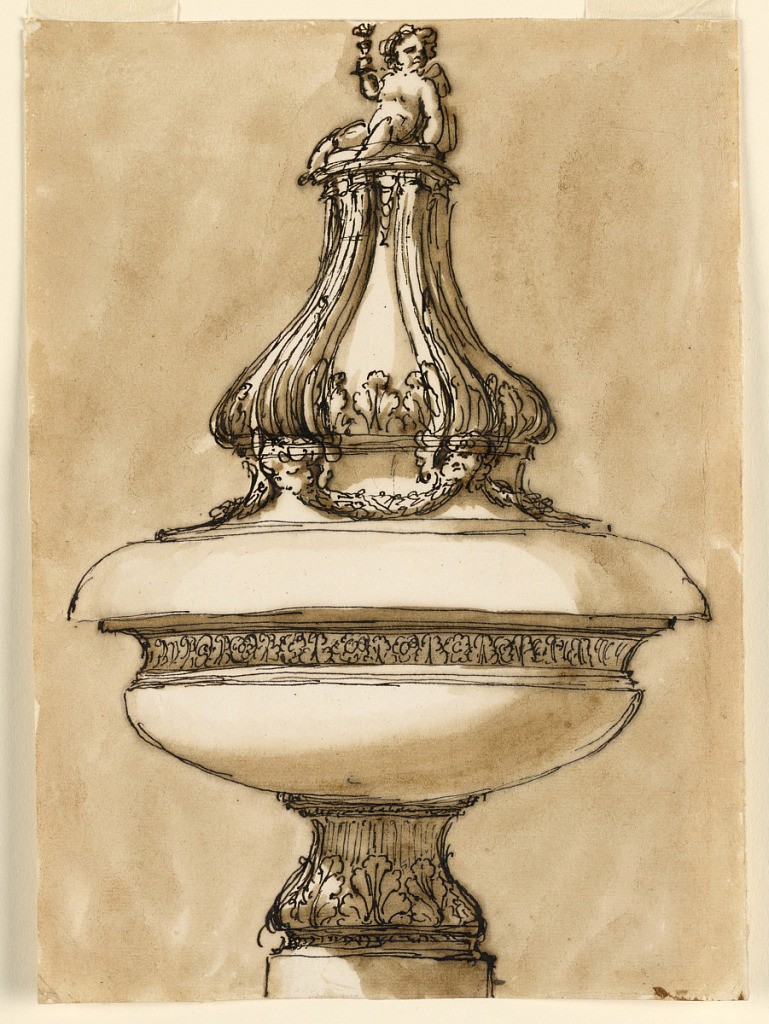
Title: Design for a Baptismal Font
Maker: Giuseppe Barberi, Italian, 1746–1809
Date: ca. 1775
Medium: Pen and brown ink, brush and brown wash on lined off-white laid paper
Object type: Drawing
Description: A variation of -1408. The staff is somewhat higher and shaped like a fluted baluster with a row of leaves below. In the lower part of the lif are festoons, supported by cherubim. The pedestal is higher and decorated with a row of leaves, below. On top a sitting angel, raising with his right hand only a partly visible object, being probably a chalice. Usual background.